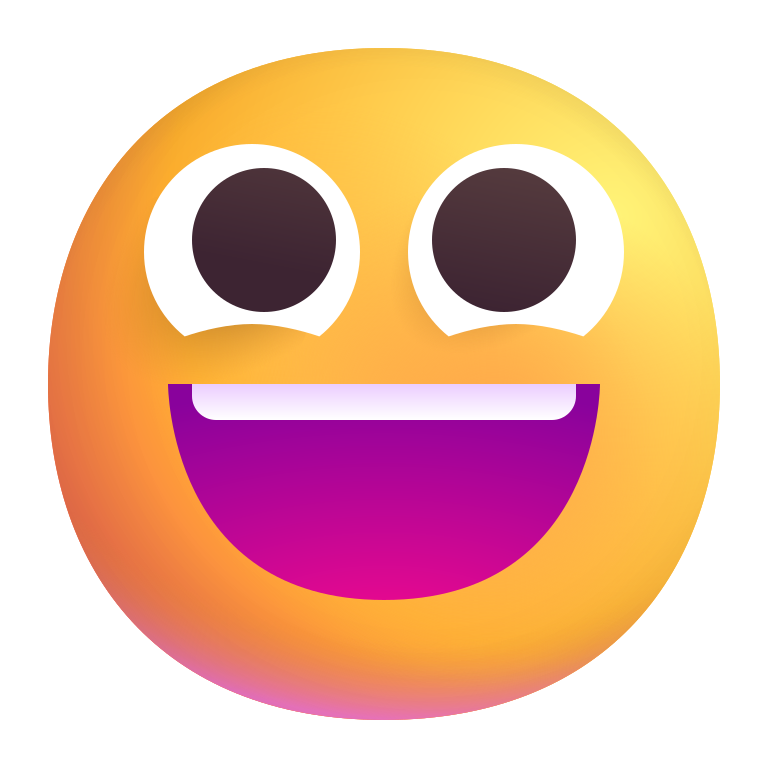
grinning face color